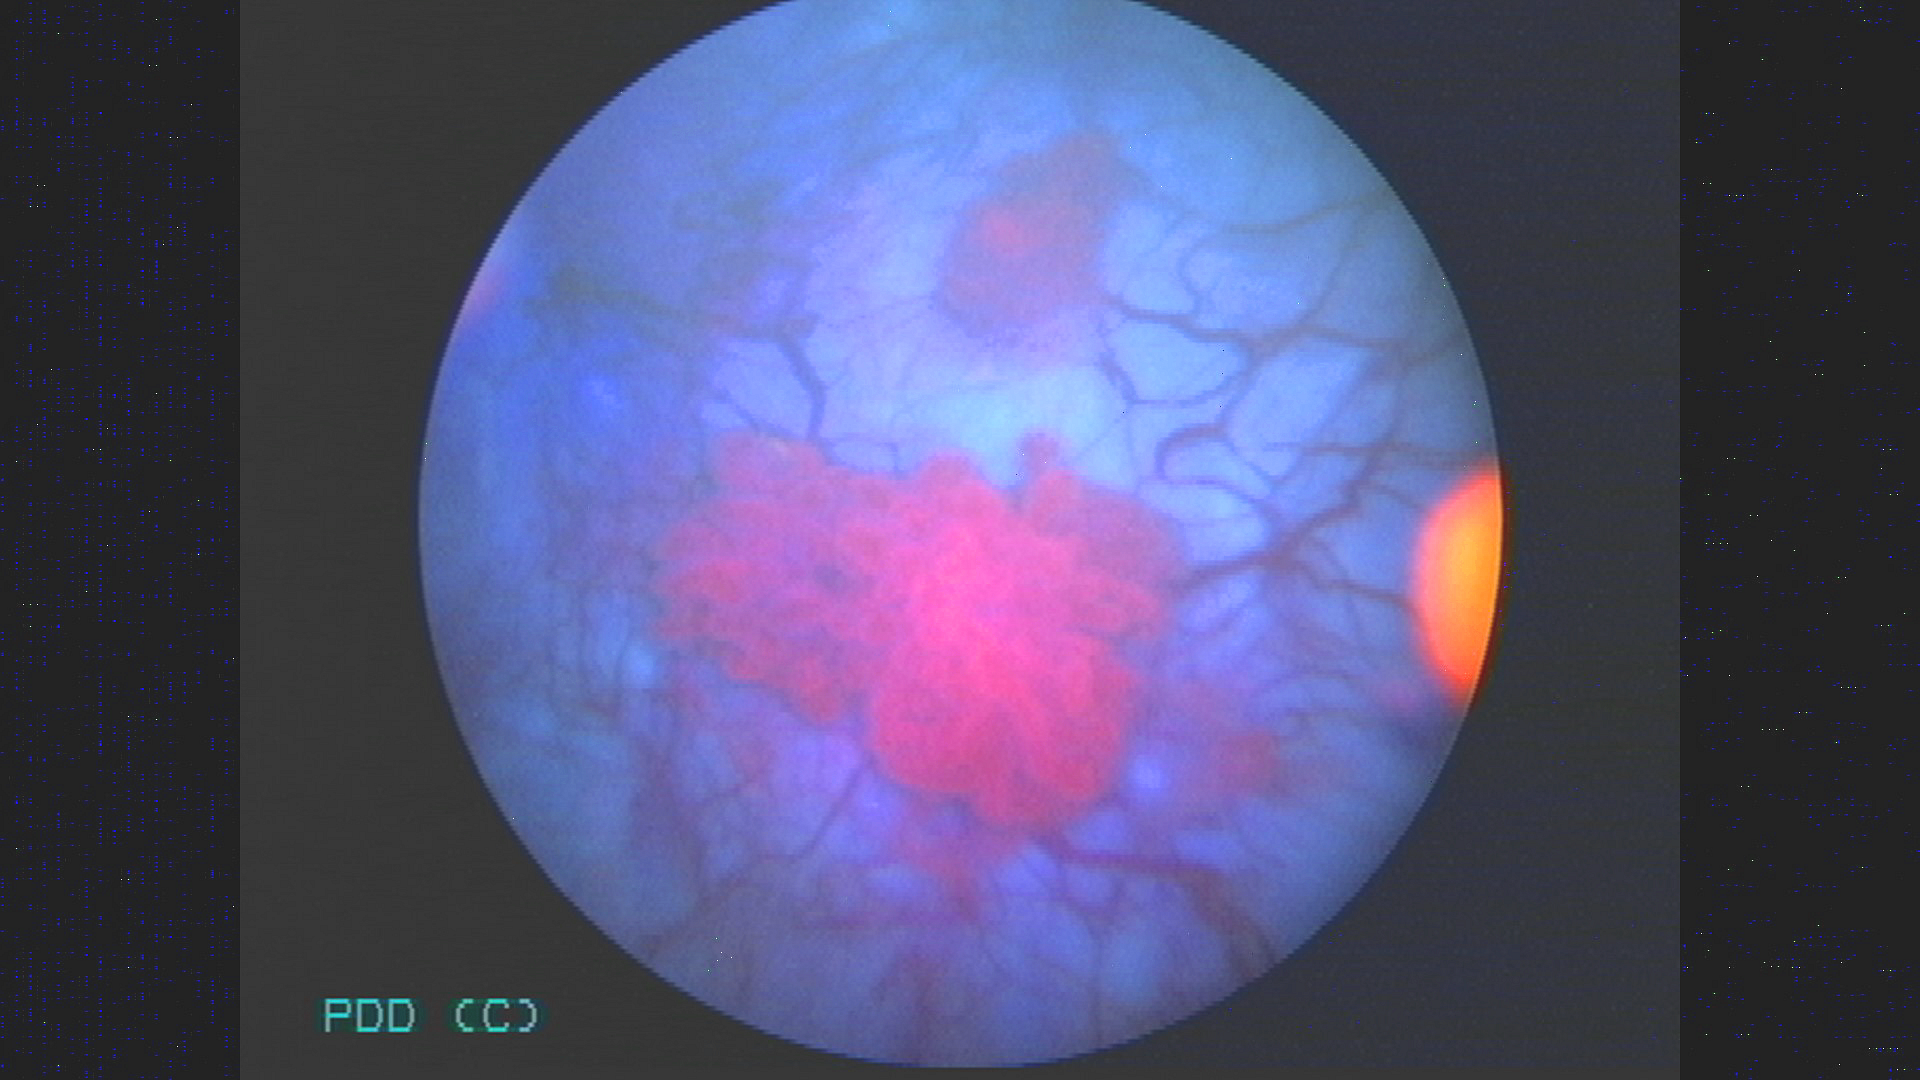
Modality: BLC
Class: Malignant
Subclass: HighGradePapillary
Lesion: L4
Stage: Ta
Morphology: Papillary
Bladder cancer association: Yes